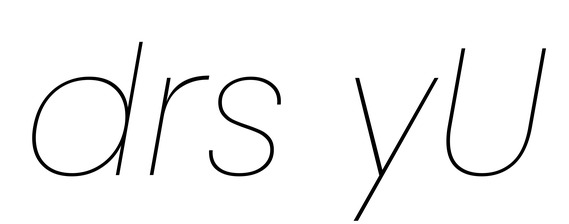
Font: Poppins-ThinItalic